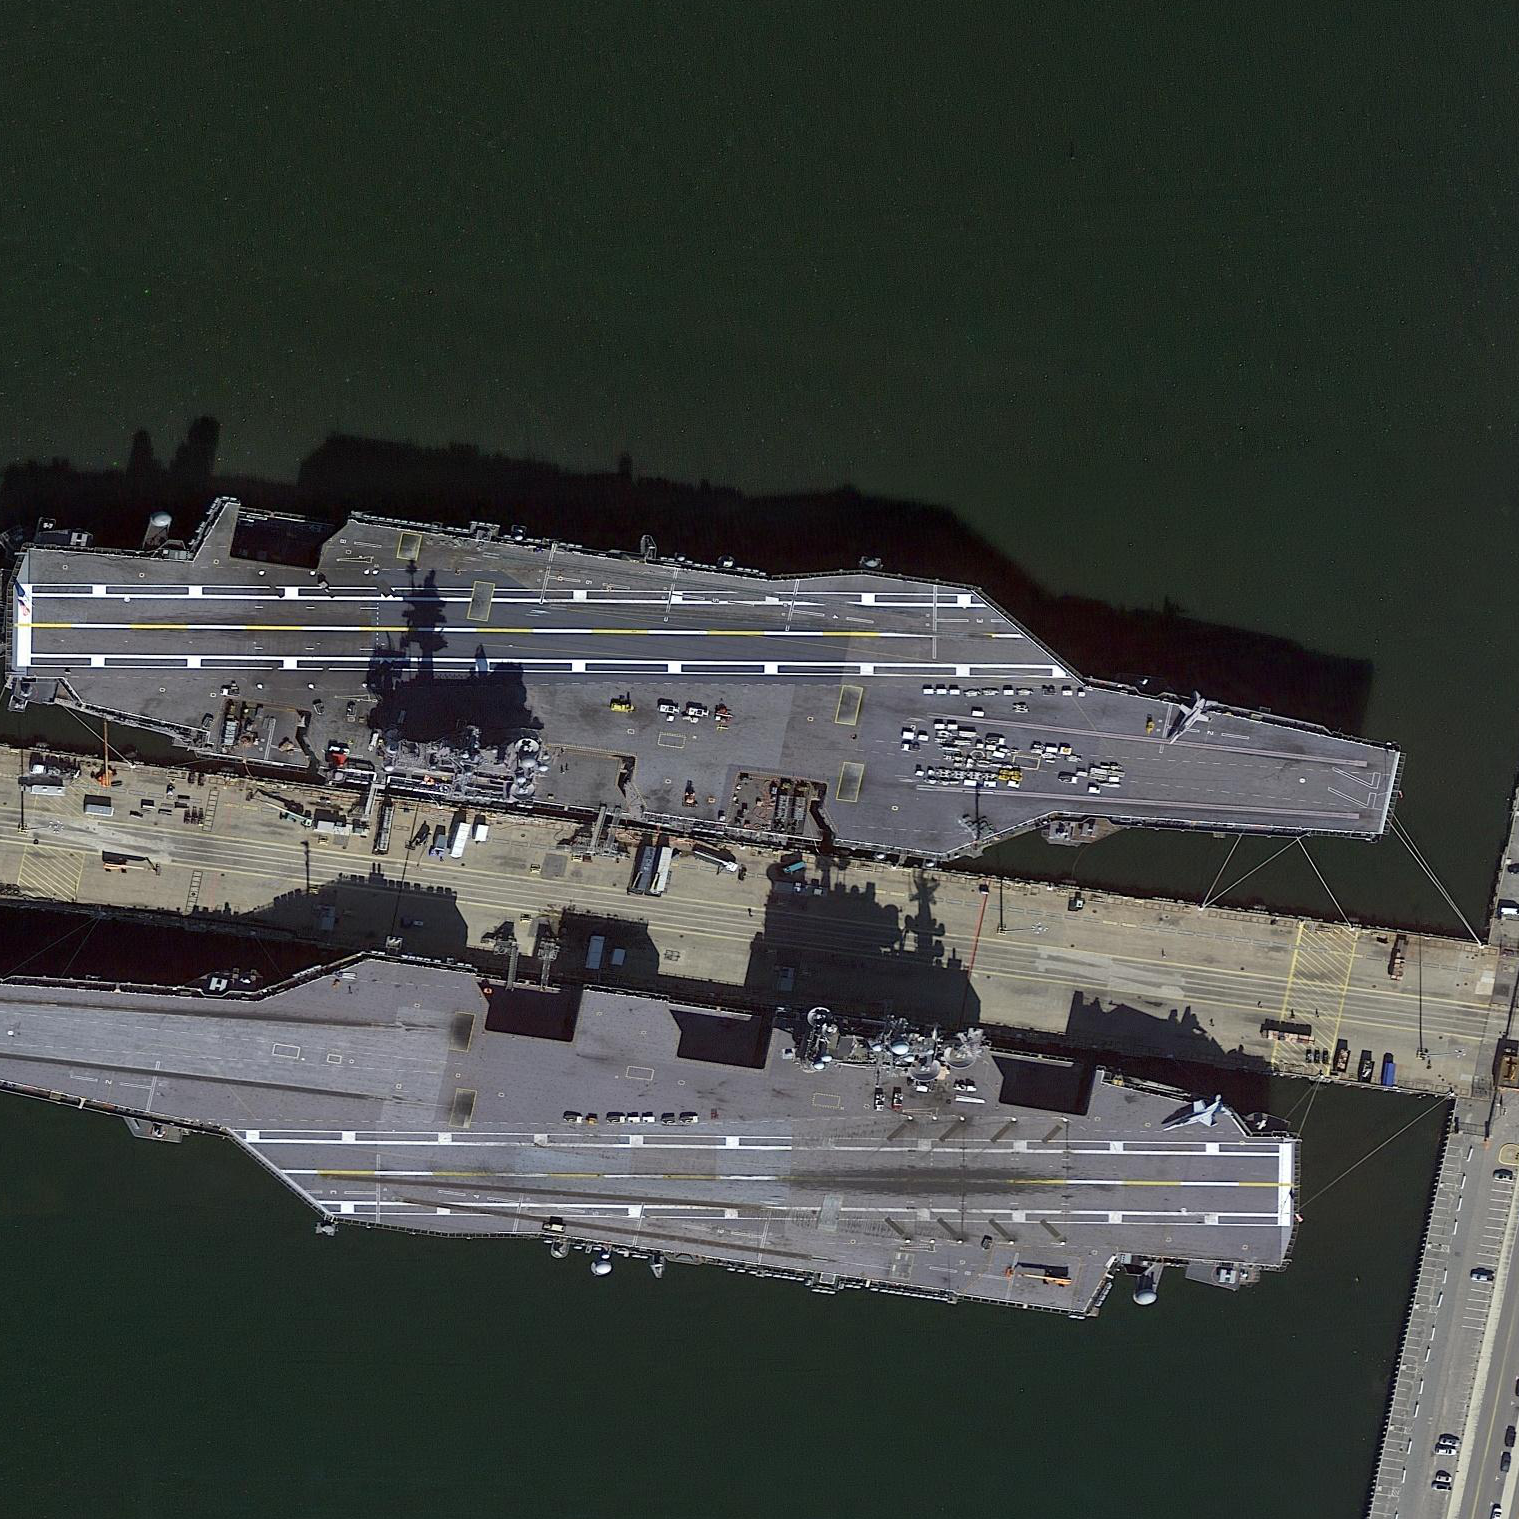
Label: aircraft_carrier